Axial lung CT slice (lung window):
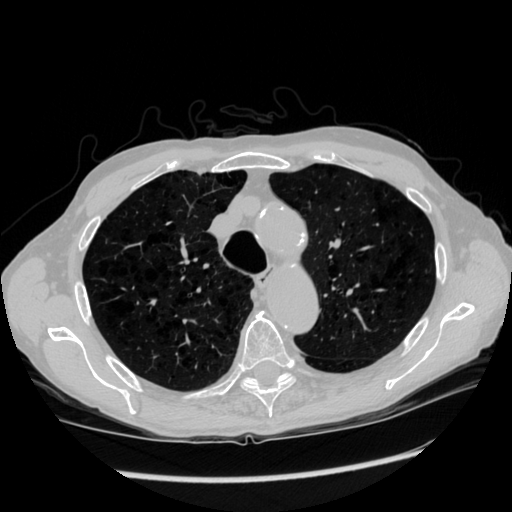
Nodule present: no